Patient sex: M
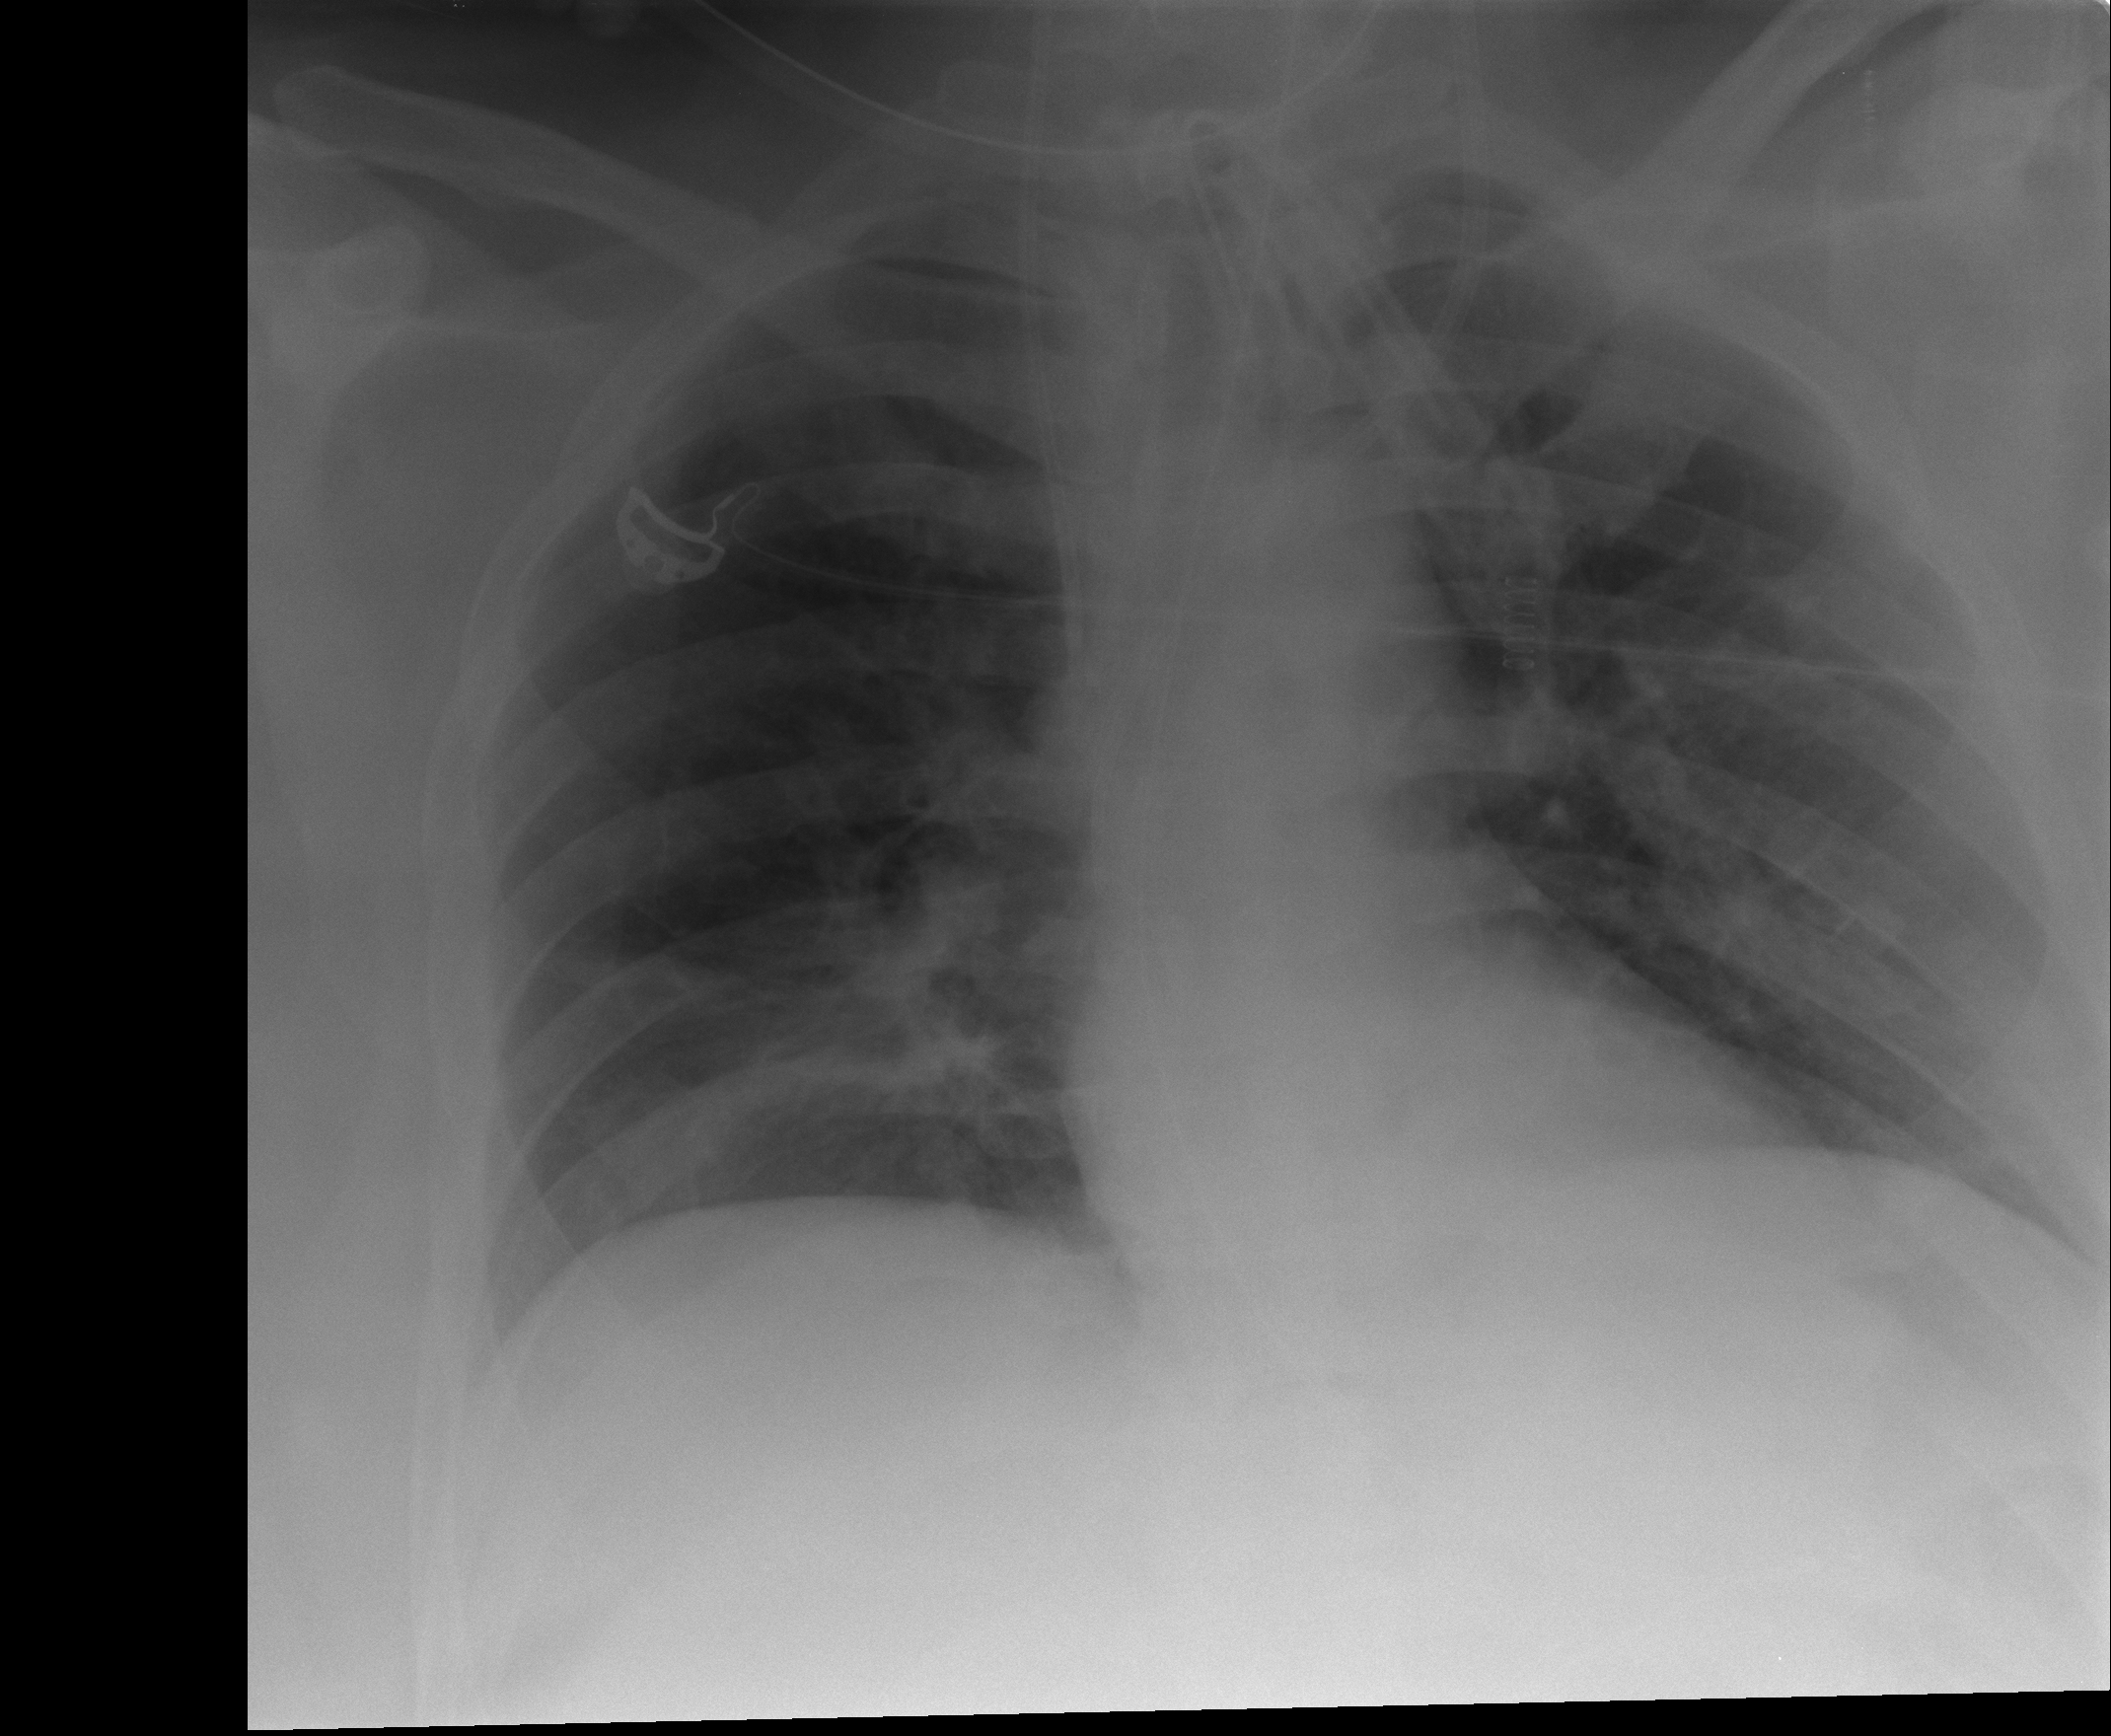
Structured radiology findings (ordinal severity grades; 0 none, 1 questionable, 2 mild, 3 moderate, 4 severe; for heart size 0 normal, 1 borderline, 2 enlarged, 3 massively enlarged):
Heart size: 0
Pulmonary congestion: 1
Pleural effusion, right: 0
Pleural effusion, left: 0
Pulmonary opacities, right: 1
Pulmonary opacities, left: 0
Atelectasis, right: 2
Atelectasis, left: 2